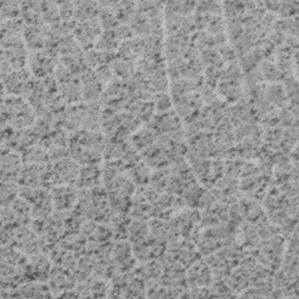
Label: frost